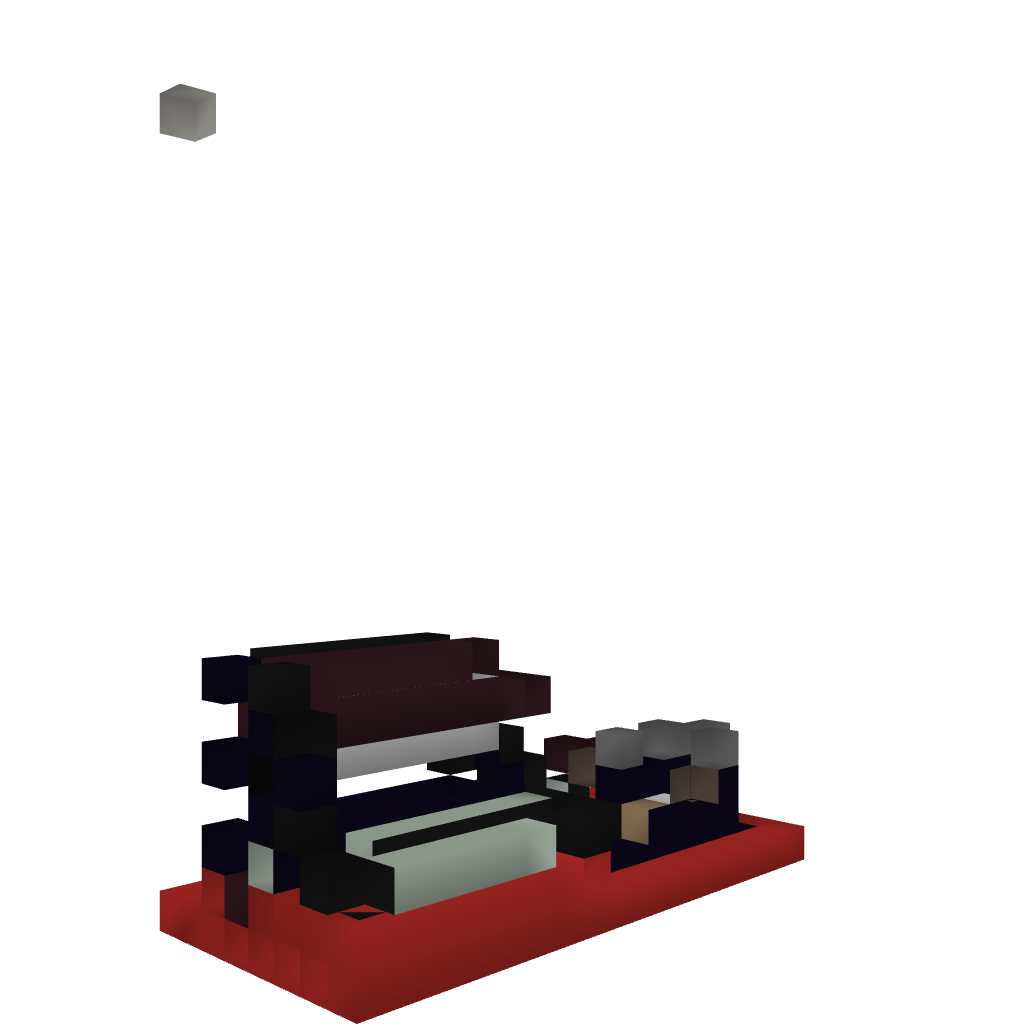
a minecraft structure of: Biggest Cannon Ever!